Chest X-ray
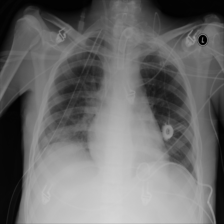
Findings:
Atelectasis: negative
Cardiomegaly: negative
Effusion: negative
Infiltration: positive
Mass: negative
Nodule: negative
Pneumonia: negative
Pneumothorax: negative
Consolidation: negative
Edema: negative
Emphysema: negative
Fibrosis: negative
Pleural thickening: negative
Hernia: negative